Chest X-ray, PA view. Patient: 58 years old, sex M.
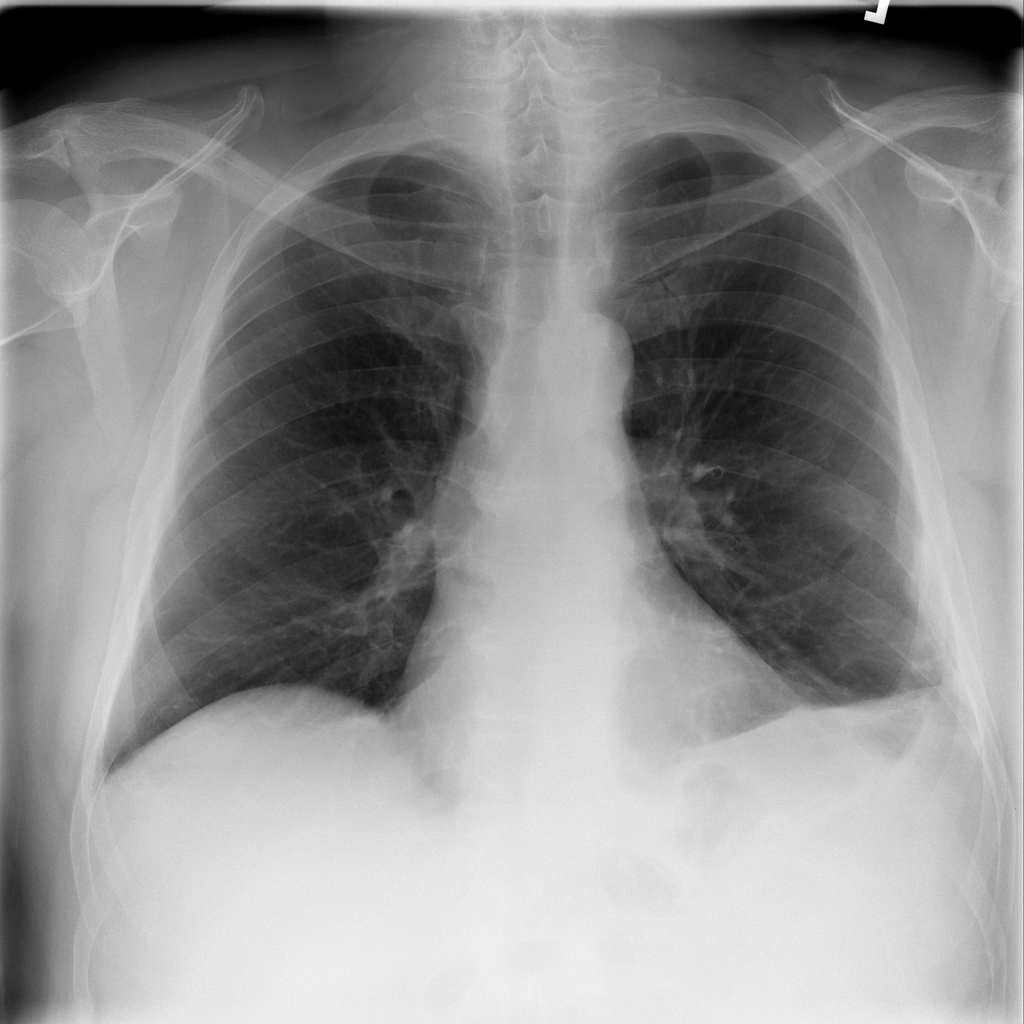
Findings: No Finding